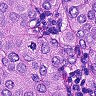
Metastatic tissue present: yes